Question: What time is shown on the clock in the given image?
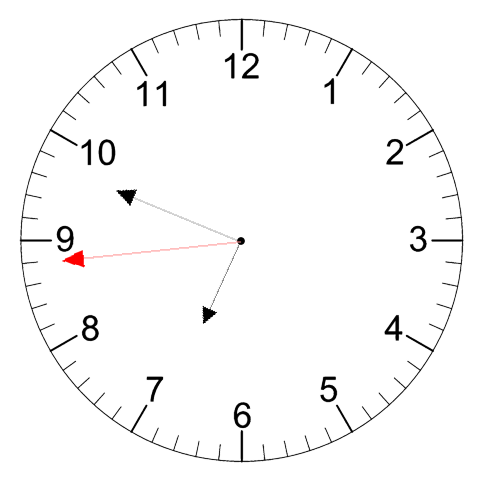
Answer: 06:48:44